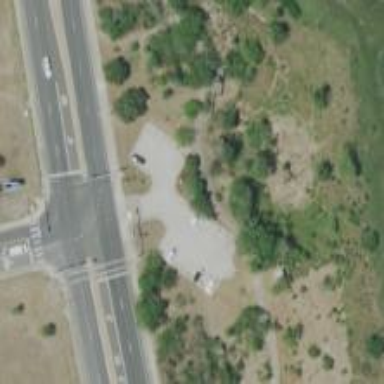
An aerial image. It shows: Memorial site with historic significance.